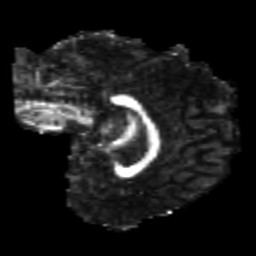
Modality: FA
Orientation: sagittal
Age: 22
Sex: male
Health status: healthy
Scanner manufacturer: philips
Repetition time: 7.384 s
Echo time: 0.08599 s